Question: I use a 'DataGrid' to visualise my data to the user. After an edit, the updated data should be stored directly to the database, without using any 'Save' button.
This is my solution so far, which works for all 'DataGrid' columns but the 'ComboBox' by using an 'EventTrigger' to 'InvokeCommandAction':
'''
<DataGrid ItemsSource="{Binding Path=Animals, Mode=TwoWay,
UpdateSourceTrigger=PropertyChanged}" SelectionMode="Single"
AutoGenerateColumns="False" CanUserSortColumns="True">
<i:Interaction.Triggers>
<i:EventTrigger EventName="RowEditEnding">
<i:InvokeCommandAction Command="{Binding SaveCommand}" />
</i:EventTrigger>
</i:Interaction.Triggers>
<DataGrid.Columns>
<DataGridTextColumn Header="EPC" Binding="{Binding Epc, Mode=TwoWay,
UpdateSourceTrigger=PropertyChanged}"/>
<DataGridTextColumn Header="Visual ID" Binding="{Binding VisualId, Mode=TwoWay,
UpdateSourceTrigger=PropertyChanged}"/>
<DataGridTextColumn Header="Geschlecht" Binding="{Binding Gender, Mode=TwoWay,
UpdateSourceTrigger=PropertyChanged}"/>
<DataGridTemplateColumn Header="Bucht">
<DataGridTemplateColumn.CellTemplate>
<DataTemplate>
<ComboBox ItemsSource=
"{Binding DataContext.Pens,RelativeSource={RelativeSource AncestorType={x:Type view:AdministrationView}}}"
DisplayMemberPath="Name"
SelectedItem="{Binding Pen, Mode=TwoWay, UpdateSourceTrigger=PropertyChanged}"
SelectedValue="{Binding Pen.PenId}"
SelectedValuePath="PenId"/>
</DataTemplate>
</DataGridTemplateColumn.CellTemplate>
</DataGridTemplateColumn>
</DataGrid.Columns>
</DataGrid>
'''

'SaveCommand''ComboBox'
Or is there an easier solution altogether to achieve my desired behaviour (auto save to data store after each edit)?
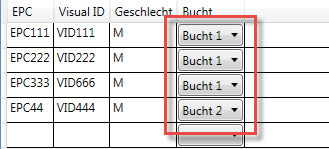
Answer: You get the desired behaviour if you just add another 'EventTrigger' that activates your 'ICommand' like that:
'''
<DataGridTemplateColumn Header="Bucht">
<DataGridTemplateColumn.CellTemplate>
<DataTemplate>
<ComboBox ItemsSource="{Binding DataContext.Pens, RelativeSource={RelativeSource AncestorType={x:Type view:AdministrationView}}}" DisplayMemberPath="Name" SelectedItem="{Binding Pen, Mode=TwoWay, UpdateSourceTrigger=PropertyChanged}" SelectedValue="{Binding Pen.PenId}" SelectedValuePath="PenId">
<i:Interaction.Triggers>
<i:EventTrigger EventName="SelectionChanged">
<i:InvokeCommandAction Command="{Binding DataContext.SaveCommand, RelativeSource={RelativeSource AncestorType={x:Type view:AdministrationView}}}" />
</i:EventTrigger>
</i:Interaction.Triggers>
</ComboBox>
</DataTemplate>
</DataGridTemplateColumn.CellTemplate>
</DataGridTemplateColumn>
'''